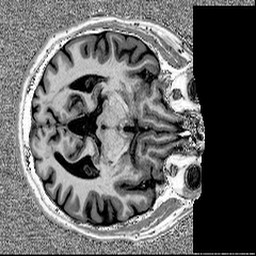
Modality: MP2RAGE
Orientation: axial
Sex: male